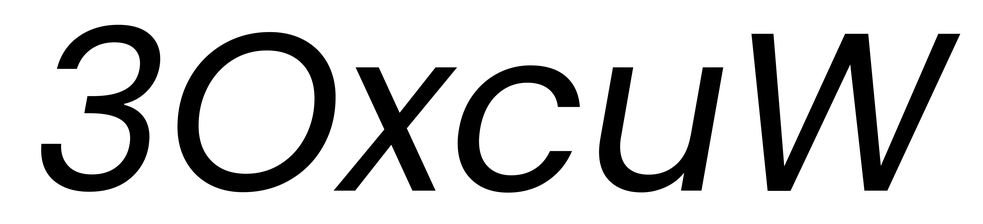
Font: Poppins-Italic